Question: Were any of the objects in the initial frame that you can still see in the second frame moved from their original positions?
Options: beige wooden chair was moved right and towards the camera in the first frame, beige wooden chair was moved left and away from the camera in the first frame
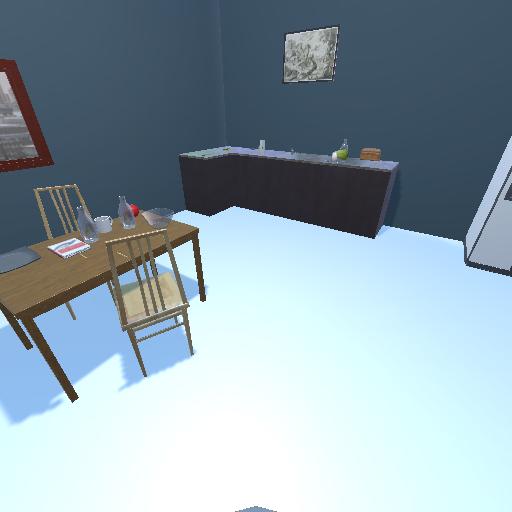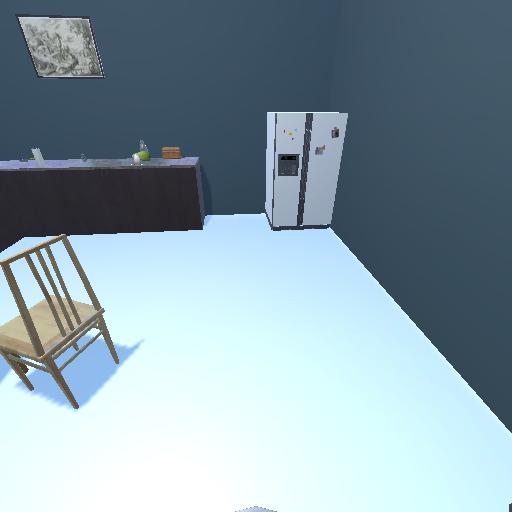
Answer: beige wooden chair was moved right and towards the camera in the first frame